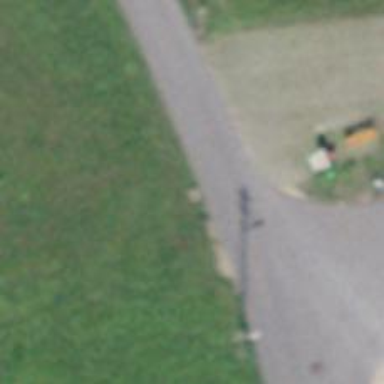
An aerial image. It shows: Bus stop with platform for public transport.